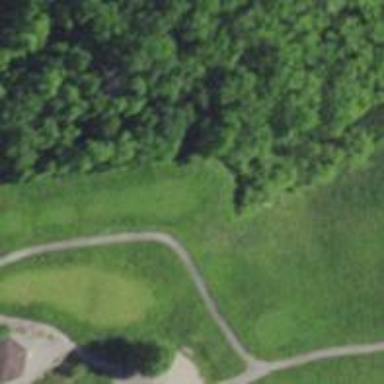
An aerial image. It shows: Path designated for golf carts.